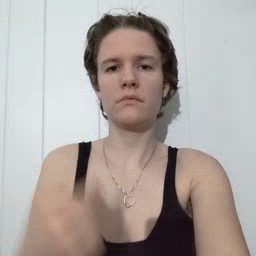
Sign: high